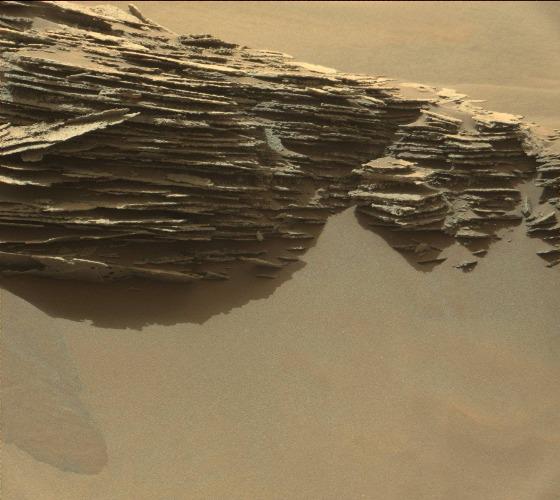
Terrain classes present: Bedrock, Gravel / Sand / Soil, Shadow